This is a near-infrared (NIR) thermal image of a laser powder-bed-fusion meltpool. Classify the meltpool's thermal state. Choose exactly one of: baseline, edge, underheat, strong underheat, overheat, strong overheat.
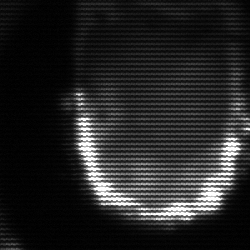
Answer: baseline